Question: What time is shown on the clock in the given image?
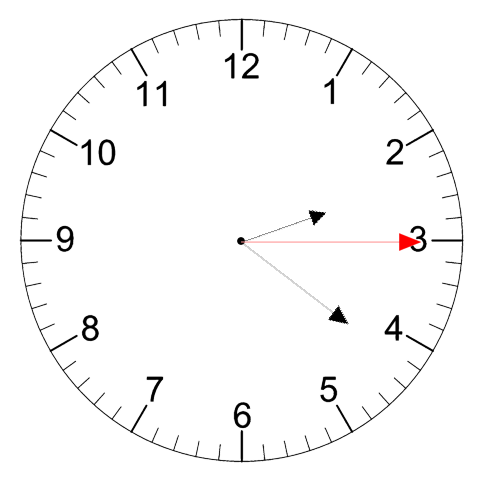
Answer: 02:21:15